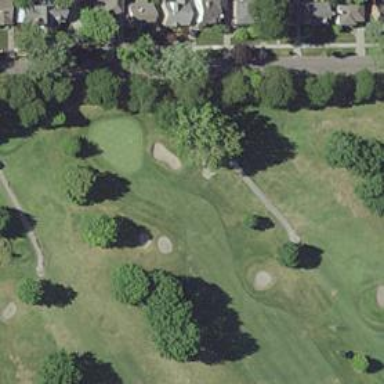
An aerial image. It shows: Golf cartpath that is also road path.